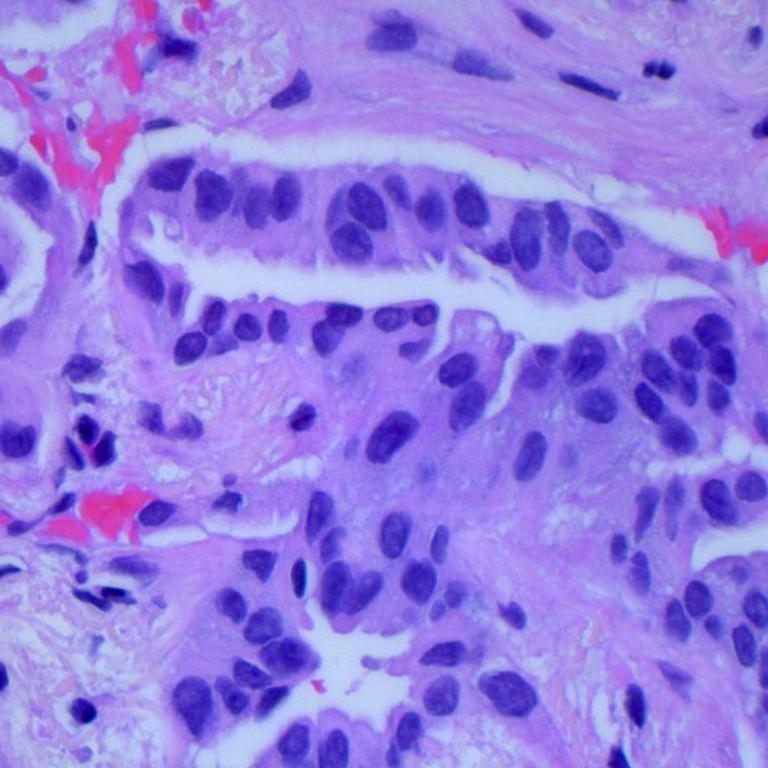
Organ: lung
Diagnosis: adenocarcinomas